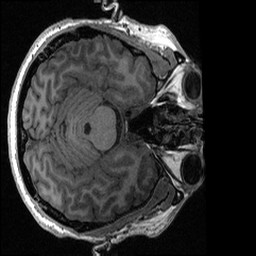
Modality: T1w
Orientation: axial
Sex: male
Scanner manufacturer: ge
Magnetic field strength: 3 T
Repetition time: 0.0064 s
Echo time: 0.00281 s